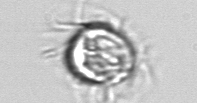
Label: Leegaardiella_ovalis